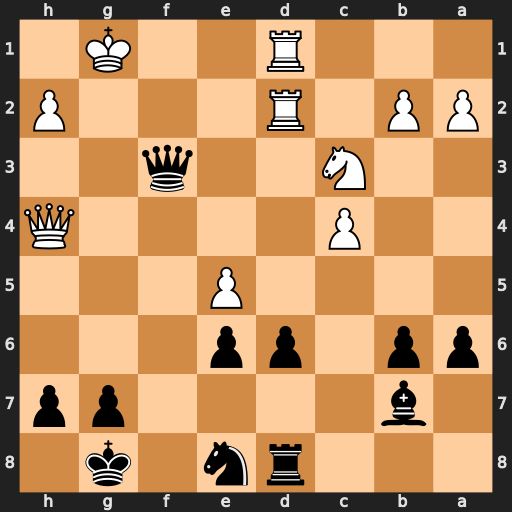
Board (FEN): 3rn1k1/1b4pp/pp1pp3/4P3/2P4Q/2N2q2/PP1R3P/3R2K1
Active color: b
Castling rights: -
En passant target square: -
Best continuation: Rd7 Qg3 Qh1+ Kf2 Rf7+ Ke2 Bf3+ Kd3 Bxd1